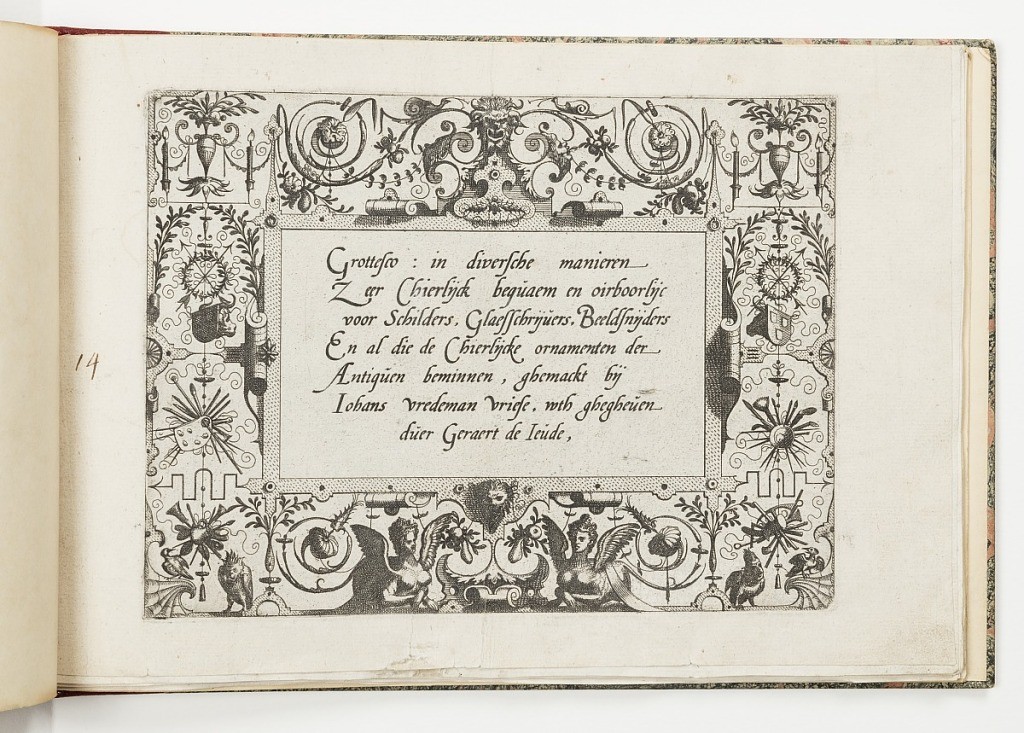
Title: Title plate, from Grottesco in diversche manieren (Various Grotesques)
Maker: Hans Vredeman de Vries, Dutch, 1527 - ca. 1606
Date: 1555–1571
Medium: Etching on laid paper
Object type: Print
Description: Grotesque panel with the title in an escutcheon: "Grottesco: in diversche manieren / Zeer Chierln̈ck beqũaem en oirboorln̈c / voor Schilders, Glaesschrnüers, Beeldsnüdesr / En al die de Chierln̈cke ornamenten der / Antiquen beminnen, ghemackt bn̈ / Johans vredeman vriese, voth ghegheũen / dũer Geraert de Ieûde."